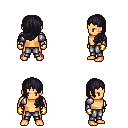
a pixel art fantasy rpg character, male body template, human, tanned skin, steel arm armor, metal pants, raven left-swept hairstyle, gold gloves, four views (front, back, left, right), 2x2 character sprite sheet, small pixel art, hard edges, no anti-aliasing